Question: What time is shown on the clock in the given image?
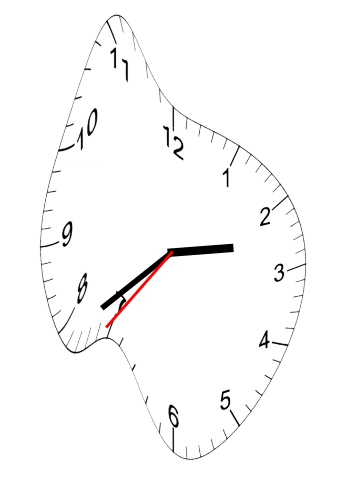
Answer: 02:38:36